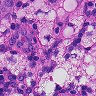
Metastatic tissue present: yes